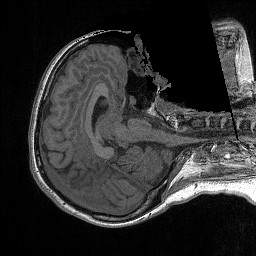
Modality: FLASH
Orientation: axial
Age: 26
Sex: female